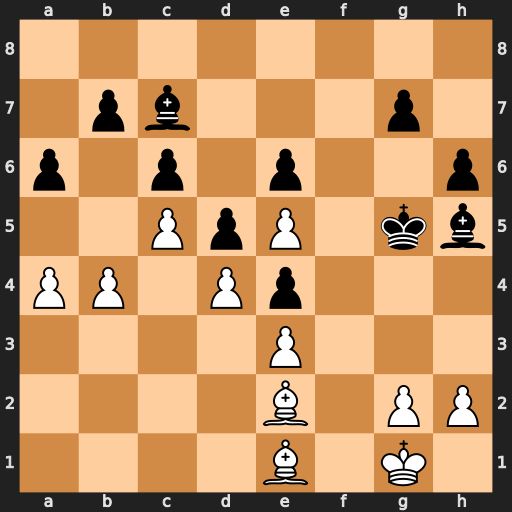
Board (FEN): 8/1pb3p1/p1p1p2p/2PpP1kb/PP1Pp3/4P3/4B1PP/4B1K1
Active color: w
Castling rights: -
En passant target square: -
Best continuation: h4+ Kg6 g4 Bxg4 Bxg4